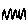
Label: zigzag